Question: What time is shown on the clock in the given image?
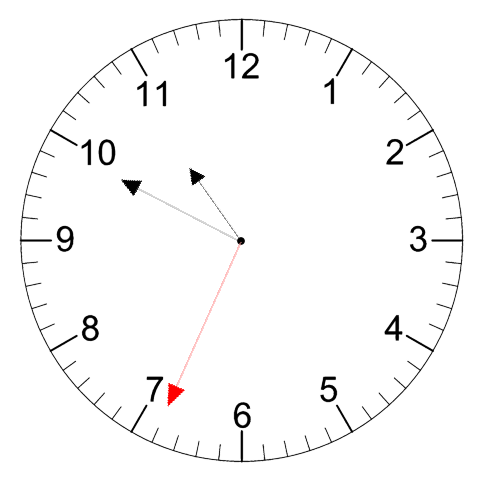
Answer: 10:49:34